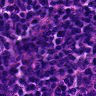
Metastatic tissue present: no